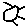
Label: sun